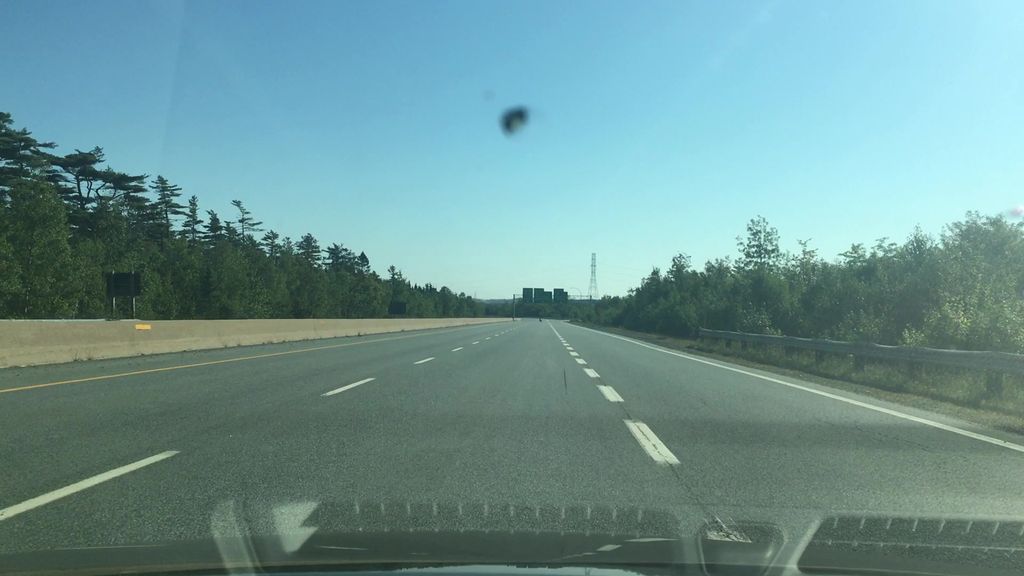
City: halifax